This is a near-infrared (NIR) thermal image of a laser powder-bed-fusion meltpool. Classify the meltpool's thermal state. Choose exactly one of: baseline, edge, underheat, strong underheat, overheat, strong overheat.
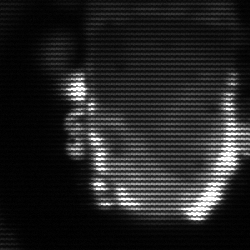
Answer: baseline